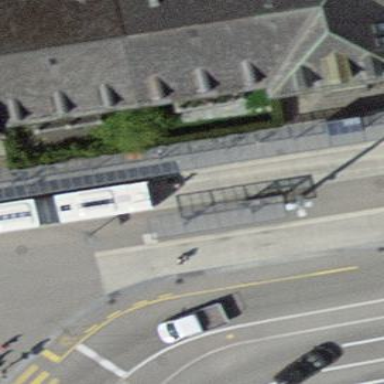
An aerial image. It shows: Glass rooftop.